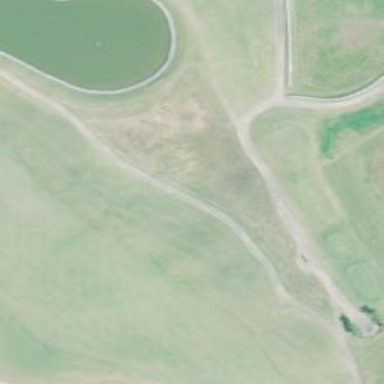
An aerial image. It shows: Rough area in golf course.